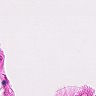
Metastatic tissue present: no